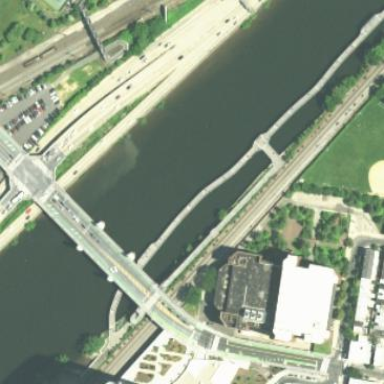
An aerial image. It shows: Bridge with beam structure.